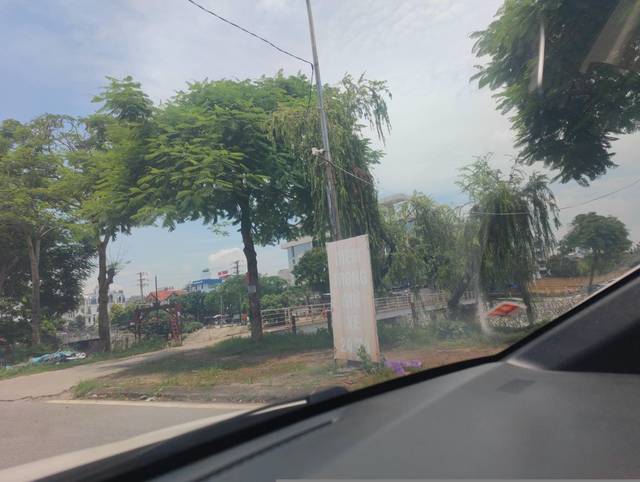
Region: Vietnam
Coordinates: 20.952, 105.849